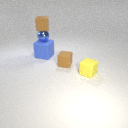
large blue rubber cube behind small yellow rubber cube